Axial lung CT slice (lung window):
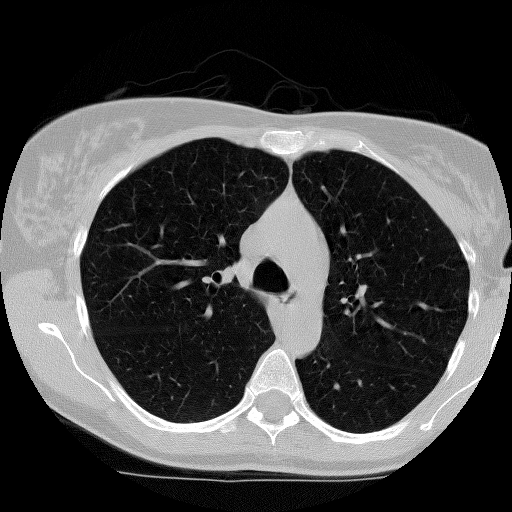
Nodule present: no